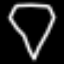
Label: diamond